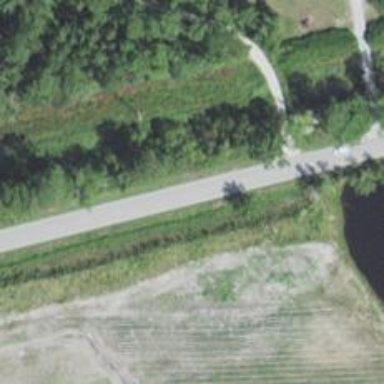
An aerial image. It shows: Secondary road.